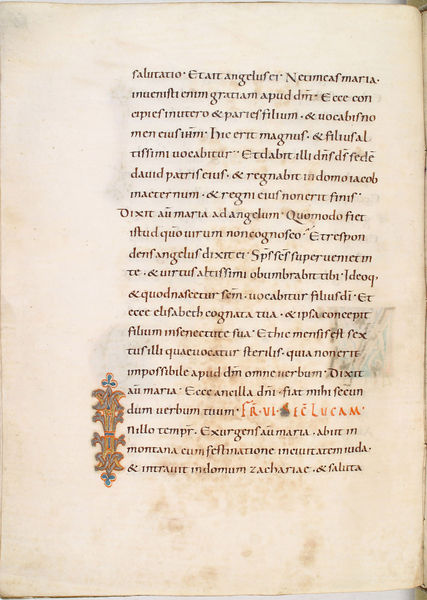
Titel: Gerocodex, Perikopenbuch
Institution: Darmstadt, Hessische Landesbibliothek
Schlagwörter: blau, weiß, schwarz, rot, ornament, bibel, gold, blatt, farbig, schrift, papier, buch, kreuz, druck, seite, illustration, text, tinte, pergament, mittelalter, handschrift, latein, buchmalerei, inkunabel, lukas, flechtband, minuskel, karolingisch, folio, randzeichnung, karolingische minuskel, seite#, saeculum, 힌두교 지역 옛 경전의 한 페이지